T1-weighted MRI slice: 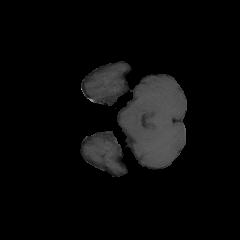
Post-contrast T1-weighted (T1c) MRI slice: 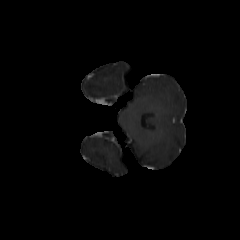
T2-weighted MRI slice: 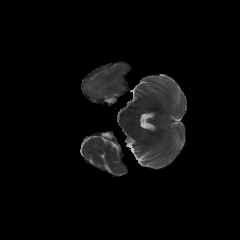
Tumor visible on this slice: yes